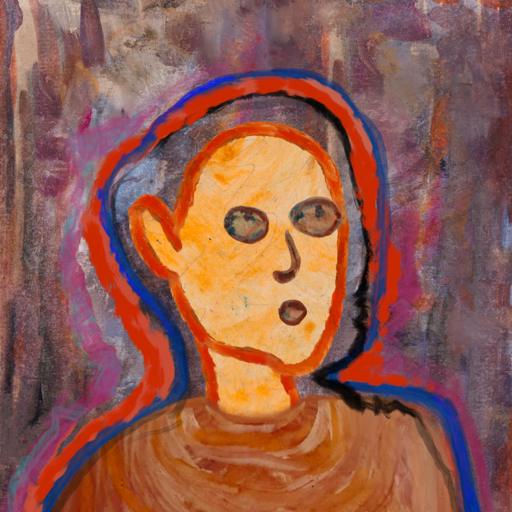
Background: Hypocrite, Head And Neck Side: Experience, Face Side: Orphan, Bust: Pious_Lady, Hair Side: Experience, Head Accessory: Blank, Second Necklace: Blank, Necklace: Blank, Baby: Blank